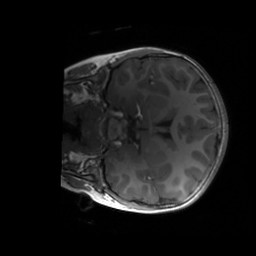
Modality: T1w
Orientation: coronal
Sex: male
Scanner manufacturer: siemens
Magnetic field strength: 3 T
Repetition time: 1.9 s
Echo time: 0.00244 s